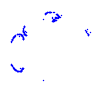
Particle: kaon